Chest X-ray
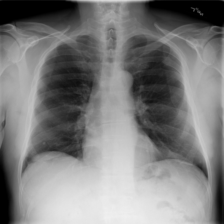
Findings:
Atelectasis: negative
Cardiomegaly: negative
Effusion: negative
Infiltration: negative
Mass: negative
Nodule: negative
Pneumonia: negative
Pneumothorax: negative
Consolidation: negative
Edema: negative
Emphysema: negative
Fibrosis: negative
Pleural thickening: negative
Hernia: negative